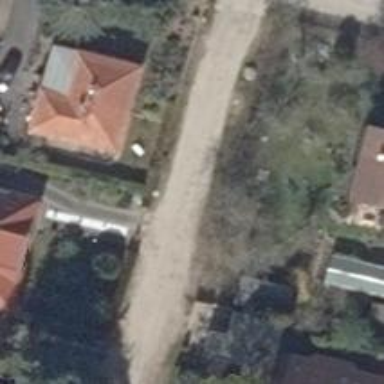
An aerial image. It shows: Driveway leading to service road.